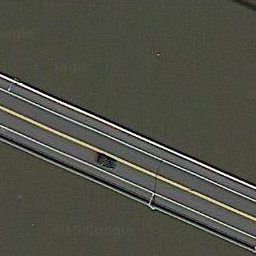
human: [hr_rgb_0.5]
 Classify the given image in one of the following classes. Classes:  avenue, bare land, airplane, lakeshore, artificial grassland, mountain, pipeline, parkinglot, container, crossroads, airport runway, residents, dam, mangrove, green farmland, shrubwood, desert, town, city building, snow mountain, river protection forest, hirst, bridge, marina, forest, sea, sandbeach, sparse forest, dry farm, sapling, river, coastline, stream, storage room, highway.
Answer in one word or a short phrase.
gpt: bridge